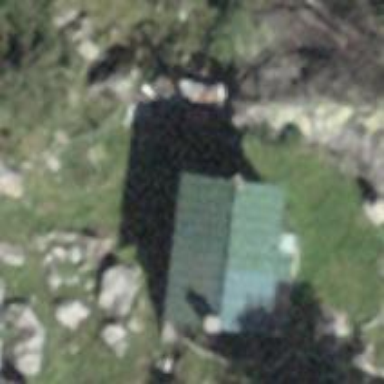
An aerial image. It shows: Simple house.